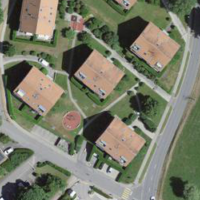
EUNIS habitat code: 55
Species observed at this site:
Mercurialis perennis
Cichorium intybus
Prunus padus
Centaurium pulchellum